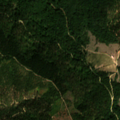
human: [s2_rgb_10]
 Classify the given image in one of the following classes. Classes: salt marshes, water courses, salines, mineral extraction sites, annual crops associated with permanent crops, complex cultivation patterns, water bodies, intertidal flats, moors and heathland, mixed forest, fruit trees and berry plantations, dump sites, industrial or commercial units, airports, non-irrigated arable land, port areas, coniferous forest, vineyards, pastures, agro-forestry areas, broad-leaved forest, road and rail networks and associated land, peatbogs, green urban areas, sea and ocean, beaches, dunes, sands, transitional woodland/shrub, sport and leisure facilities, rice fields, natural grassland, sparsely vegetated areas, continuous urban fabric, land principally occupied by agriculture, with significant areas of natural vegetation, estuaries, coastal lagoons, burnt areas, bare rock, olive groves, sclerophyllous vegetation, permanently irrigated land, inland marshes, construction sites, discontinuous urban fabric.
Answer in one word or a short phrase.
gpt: broad-leaved forest, mixed forest, transitional woodland/shrub